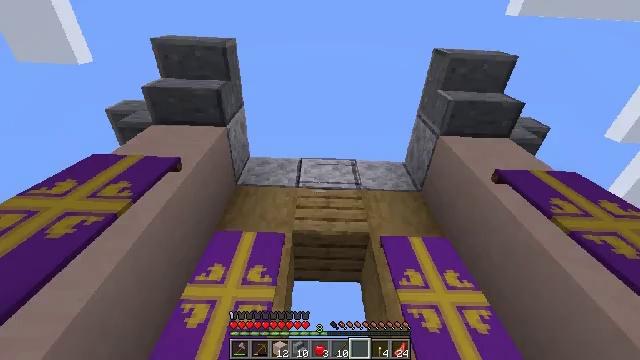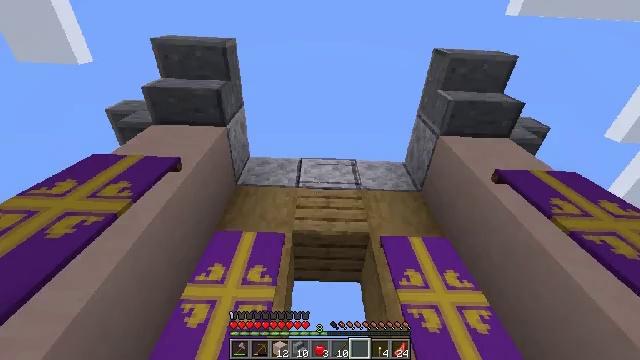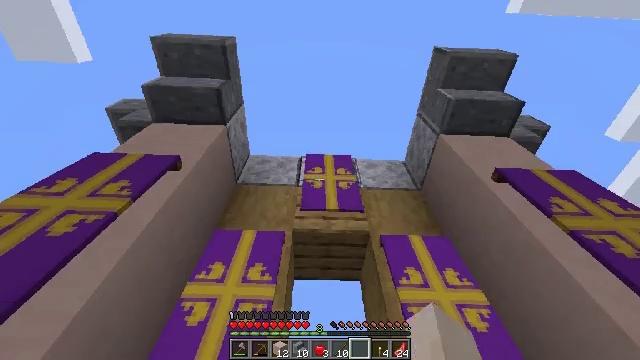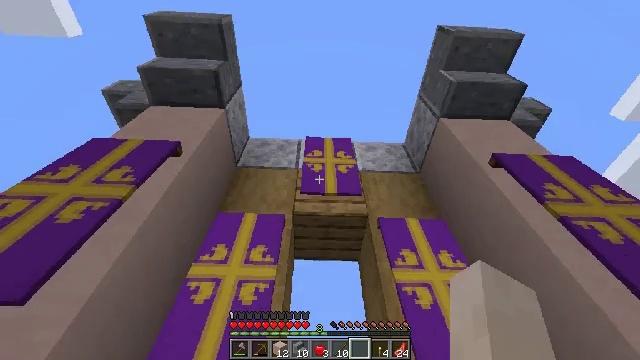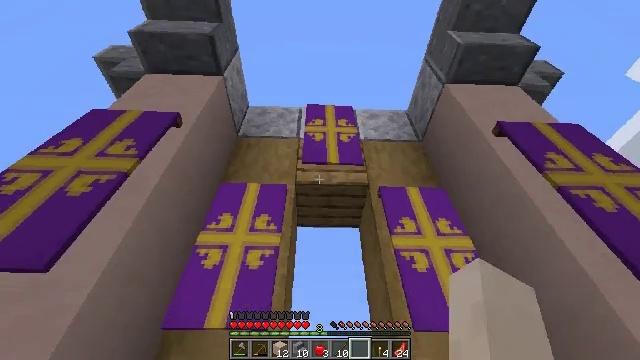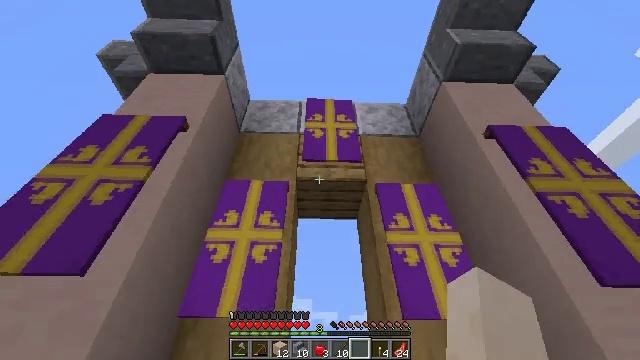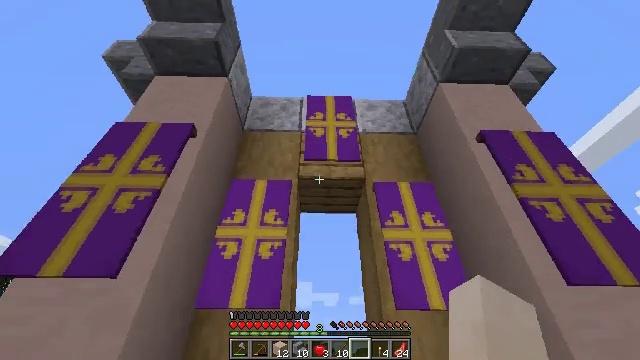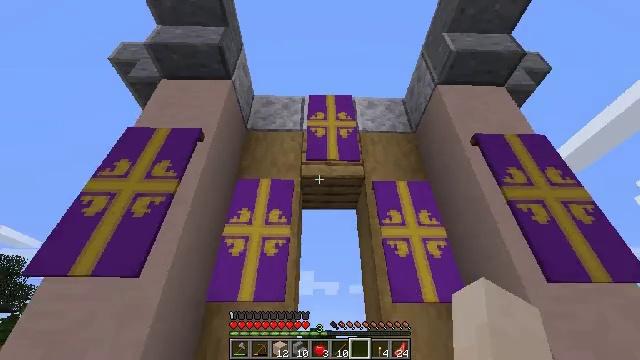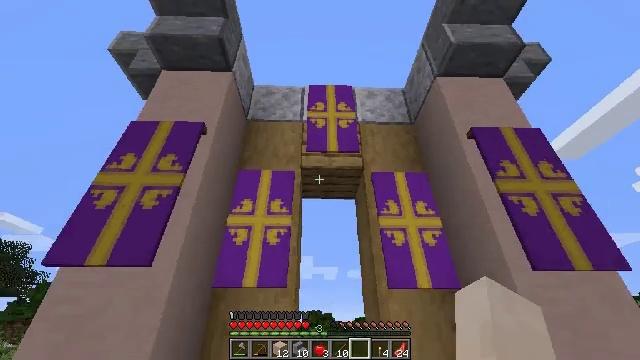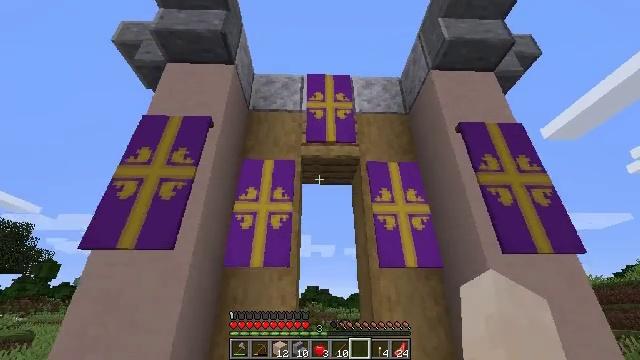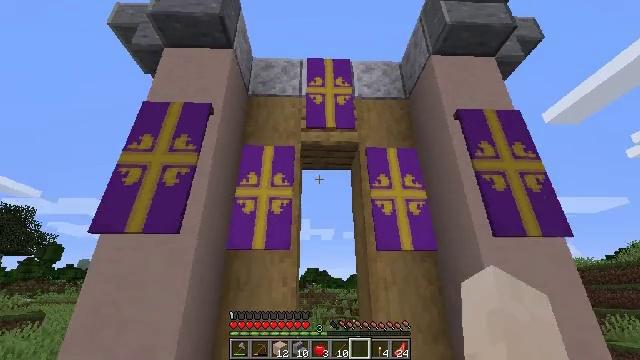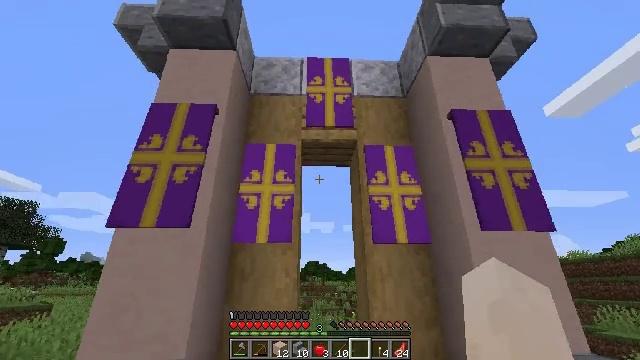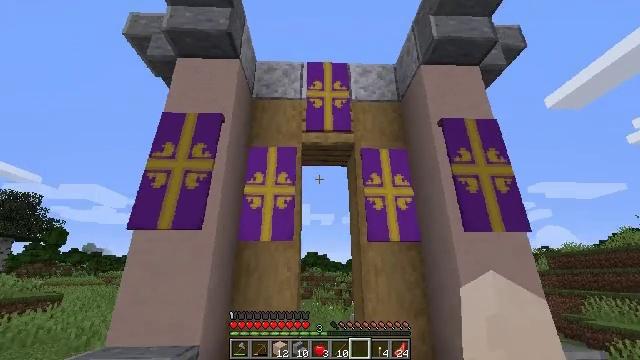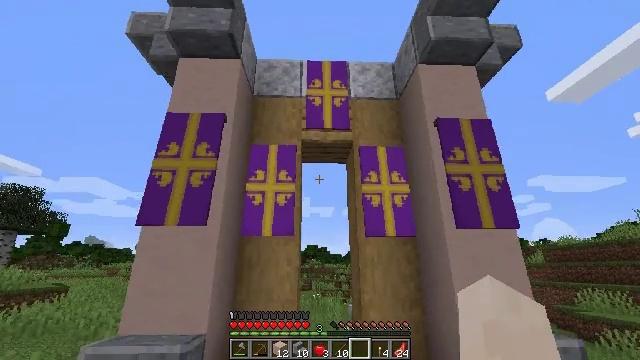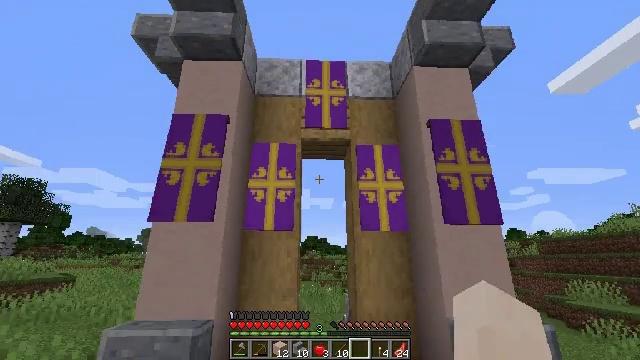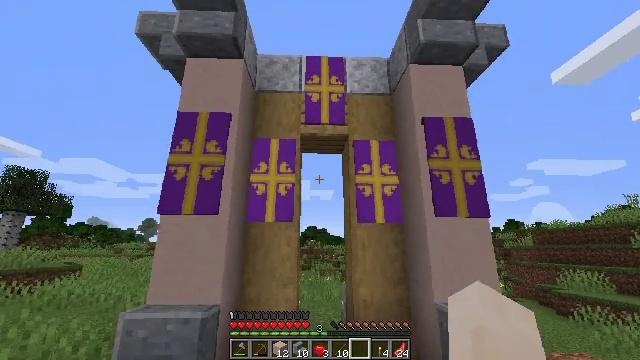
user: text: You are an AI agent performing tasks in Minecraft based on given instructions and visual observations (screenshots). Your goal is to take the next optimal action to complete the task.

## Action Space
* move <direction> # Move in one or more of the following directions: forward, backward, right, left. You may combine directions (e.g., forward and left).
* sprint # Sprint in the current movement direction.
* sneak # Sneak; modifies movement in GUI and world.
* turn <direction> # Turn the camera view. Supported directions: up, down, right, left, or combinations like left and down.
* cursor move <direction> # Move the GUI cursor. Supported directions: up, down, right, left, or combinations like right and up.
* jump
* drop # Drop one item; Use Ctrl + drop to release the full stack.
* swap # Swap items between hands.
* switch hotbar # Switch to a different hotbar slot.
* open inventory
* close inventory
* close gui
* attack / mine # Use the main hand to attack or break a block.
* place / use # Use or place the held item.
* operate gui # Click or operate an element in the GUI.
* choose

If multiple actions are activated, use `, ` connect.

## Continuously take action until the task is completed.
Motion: motion action
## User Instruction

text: Remove the purple wall banner.
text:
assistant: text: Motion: no_op
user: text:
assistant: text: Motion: no_op
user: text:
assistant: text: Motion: move back, turn down
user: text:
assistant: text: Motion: move back, turn down
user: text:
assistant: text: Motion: move back, turn down
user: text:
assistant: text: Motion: move back, turn down
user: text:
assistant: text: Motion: move back, turn down
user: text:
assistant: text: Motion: move back, turn down
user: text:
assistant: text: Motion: move back, turn down
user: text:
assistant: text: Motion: move back, turn down
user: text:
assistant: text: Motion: move back, turn down
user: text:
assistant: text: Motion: move back, turn down
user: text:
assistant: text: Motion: move back, turn down
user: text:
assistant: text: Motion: move back, turn down
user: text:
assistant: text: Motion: move back, turn down
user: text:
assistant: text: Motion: move back
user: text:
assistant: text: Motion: move back
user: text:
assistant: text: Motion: move back
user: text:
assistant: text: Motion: move back
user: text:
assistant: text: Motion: no_op
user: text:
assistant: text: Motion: no_op
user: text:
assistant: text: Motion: no_op
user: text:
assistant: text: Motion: no_op
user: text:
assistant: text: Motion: switch to hotbar 1
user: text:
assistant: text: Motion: switch to hotbar 1
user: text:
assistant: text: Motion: switch to hotbar 1
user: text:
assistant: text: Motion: no_op
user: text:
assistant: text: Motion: no_op
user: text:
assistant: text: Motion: no_op
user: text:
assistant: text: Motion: no_op